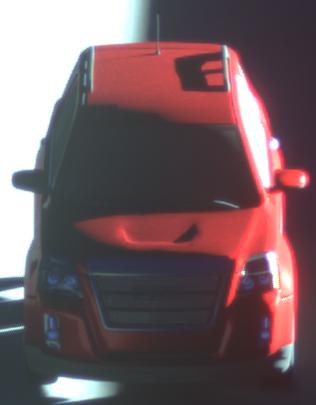
Make: GMC
Model: Terrain
Detailed model: Gen. 1
Model produced from: 2009
Model produced until: 2017
Doors: 5
Color: red
Road condition: dry road
Daytime: sunrise or sunset
Contrast: high contrast